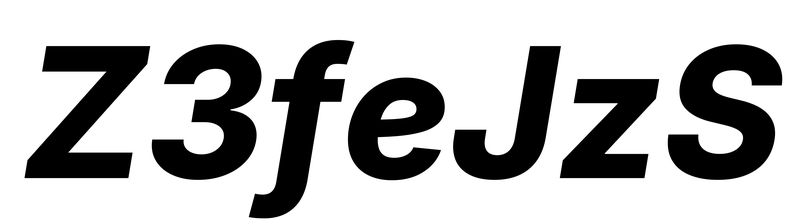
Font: Inter-Italic_ExtraBold_Italic